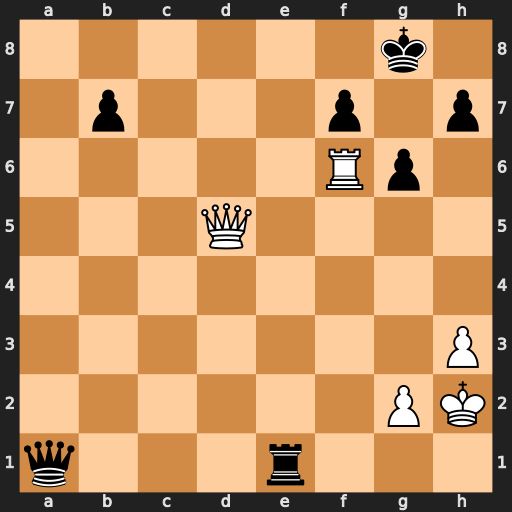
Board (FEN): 6k1/1p3p1p/5Rp1/3Q4/8/7P/6PK/q3r3
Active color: w
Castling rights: -
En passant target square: -
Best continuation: Qxf7+ Kh8 Qf8#